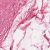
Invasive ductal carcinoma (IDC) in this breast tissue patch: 0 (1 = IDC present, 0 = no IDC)